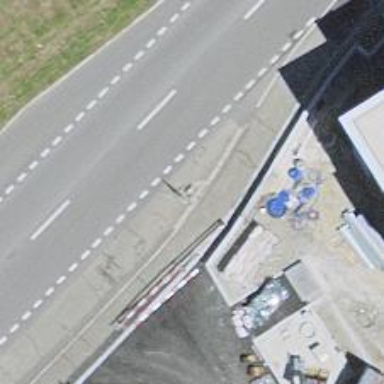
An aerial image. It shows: Bus stop with platform for public transport.